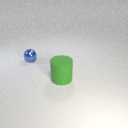
small blue metal sphere to the left of large green rubber cylinder